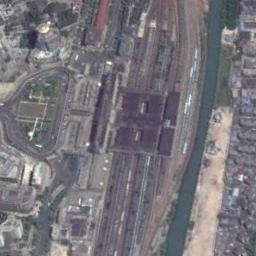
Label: railway_station